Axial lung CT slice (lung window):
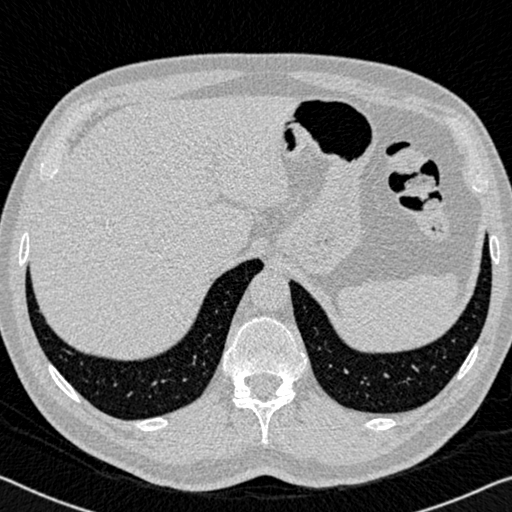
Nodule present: no